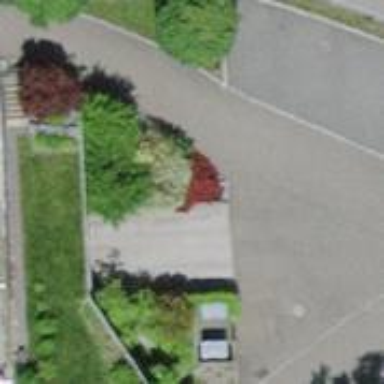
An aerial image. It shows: Retaining wall.